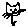
Label: cat